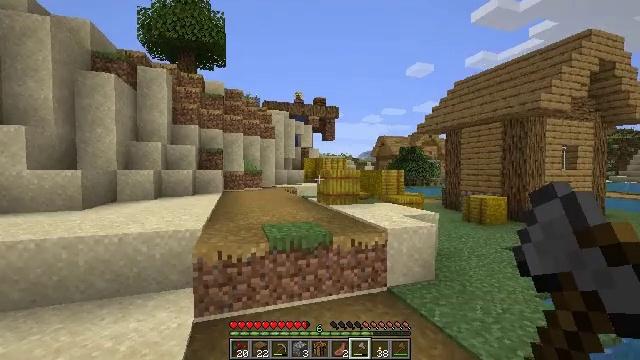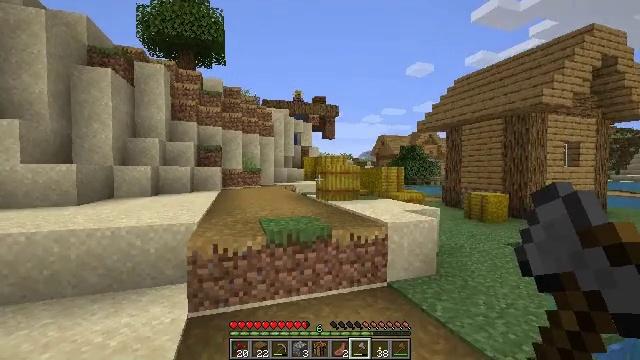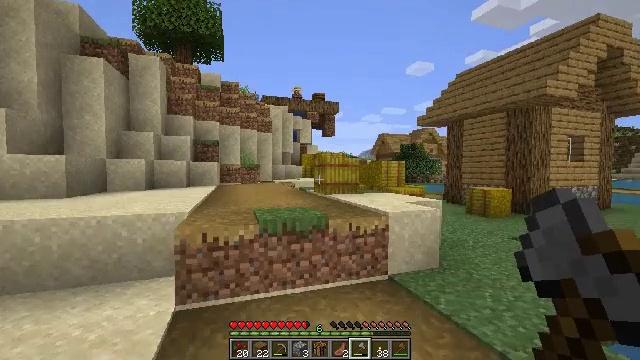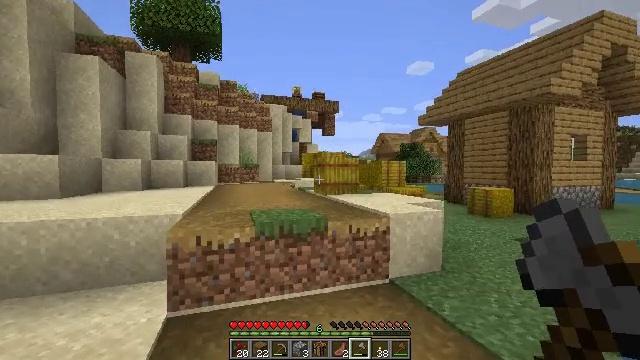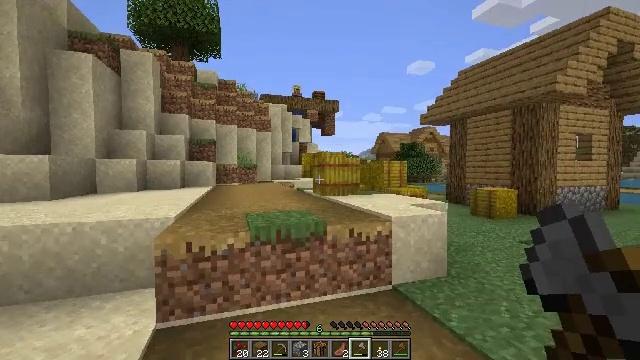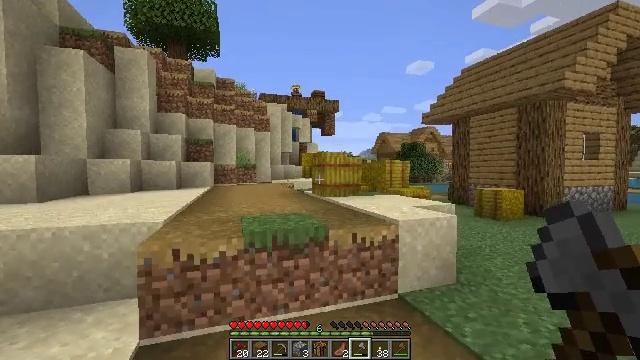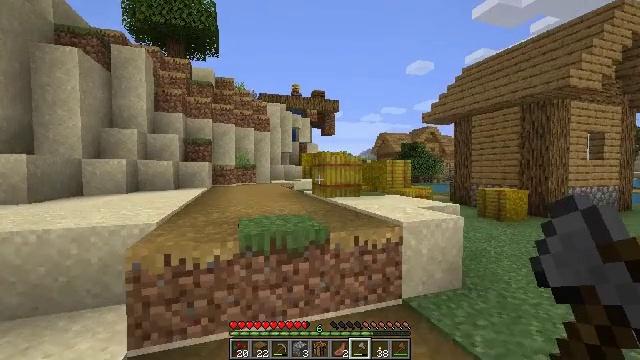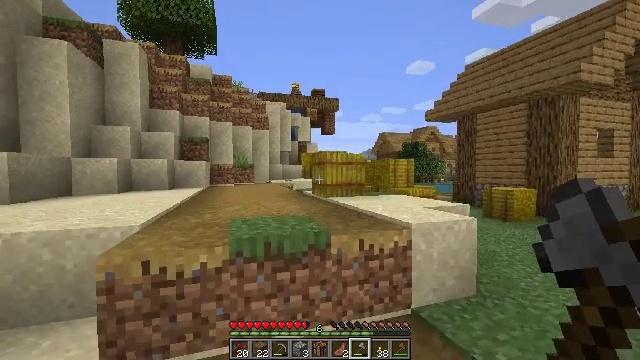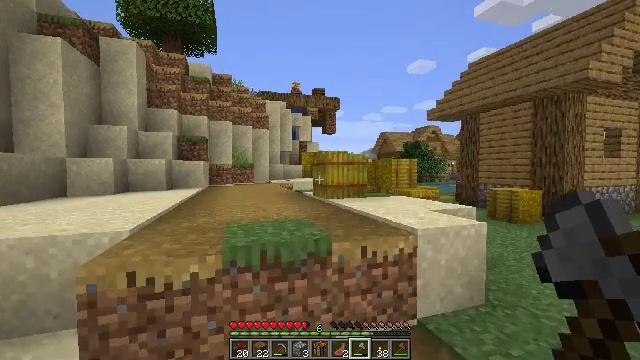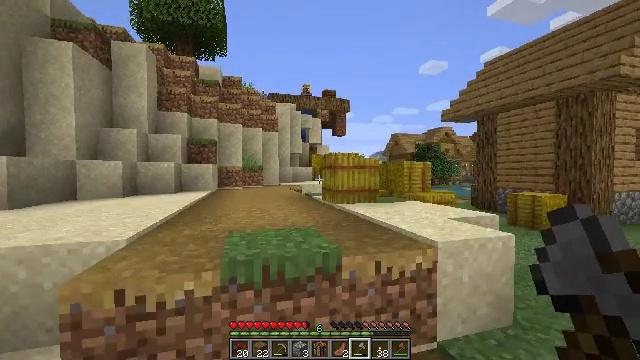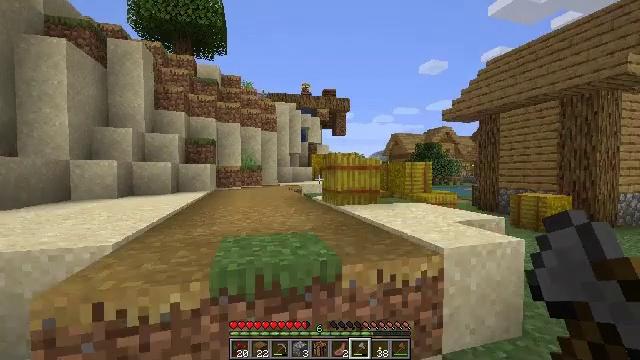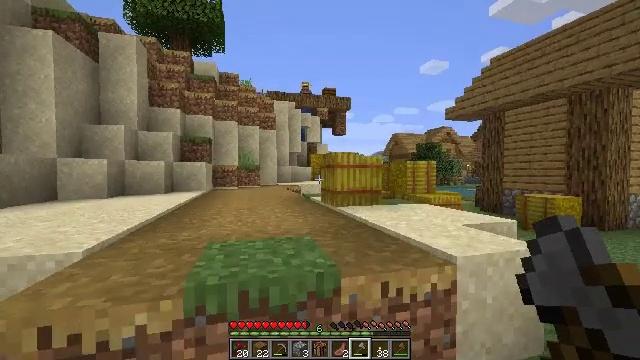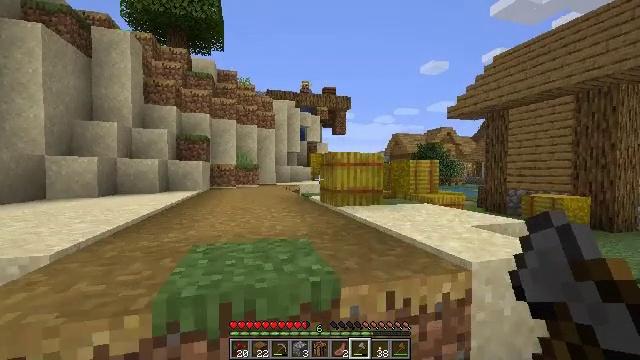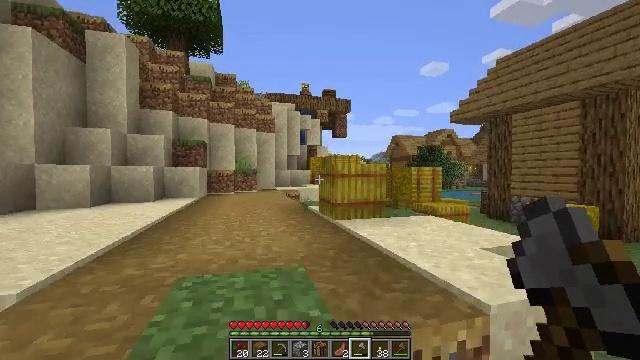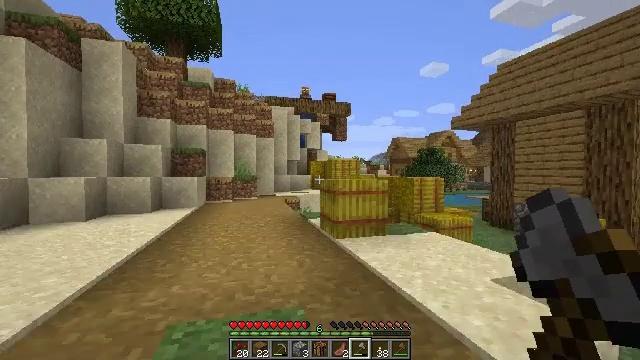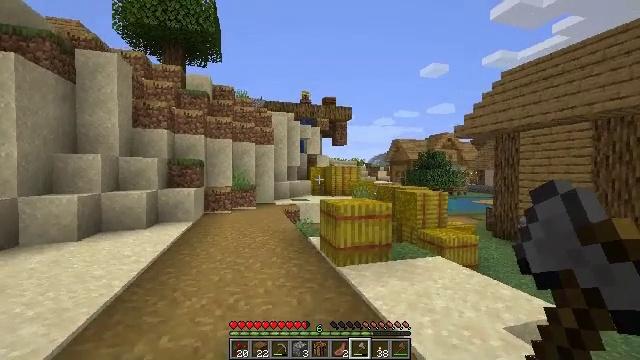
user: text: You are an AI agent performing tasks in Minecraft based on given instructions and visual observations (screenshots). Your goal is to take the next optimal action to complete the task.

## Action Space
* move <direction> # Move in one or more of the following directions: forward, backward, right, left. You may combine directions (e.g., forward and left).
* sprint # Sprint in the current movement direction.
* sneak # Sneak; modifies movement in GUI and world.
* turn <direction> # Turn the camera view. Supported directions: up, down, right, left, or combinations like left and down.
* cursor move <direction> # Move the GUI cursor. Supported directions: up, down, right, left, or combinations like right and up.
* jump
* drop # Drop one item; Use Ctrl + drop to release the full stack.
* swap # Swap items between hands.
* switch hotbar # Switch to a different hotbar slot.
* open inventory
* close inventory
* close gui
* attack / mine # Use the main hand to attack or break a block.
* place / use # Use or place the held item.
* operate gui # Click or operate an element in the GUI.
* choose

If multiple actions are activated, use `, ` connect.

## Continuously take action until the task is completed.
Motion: motion action
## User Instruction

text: Remove the grass path from the ground.
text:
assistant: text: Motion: move forward
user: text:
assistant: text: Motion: move forward
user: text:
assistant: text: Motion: move forward
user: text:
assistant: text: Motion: move forward
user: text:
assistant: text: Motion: move forward
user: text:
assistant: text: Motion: move forward
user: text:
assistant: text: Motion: move forward
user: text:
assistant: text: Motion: move forward
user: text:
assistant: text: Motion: move forward, turn left
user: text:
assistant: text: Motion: move forward
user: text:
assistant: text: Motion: move forward
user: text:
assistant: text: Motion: move forward
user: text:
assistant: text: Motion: move forward, jump
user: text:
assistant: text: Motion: move forward, jump
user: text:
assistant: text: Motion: move forward, jump
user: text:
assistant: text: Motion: move forward, jump
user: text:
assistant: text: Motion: move forward, jump
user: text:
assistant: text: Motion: move forward, jump
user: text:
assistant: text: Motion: move forward
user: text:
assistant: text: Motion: move forward
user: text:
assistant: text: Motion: move forward
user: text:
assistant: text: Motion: move forward
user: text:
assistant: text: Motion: move forward
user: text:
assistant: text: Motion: move forward
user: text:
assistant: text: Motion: move forward
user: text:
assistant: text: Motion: move forward
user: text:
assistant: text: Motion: move forward, turn left
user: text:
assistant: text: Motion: move forward, turn left
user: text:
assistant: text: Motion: move forward, turn left
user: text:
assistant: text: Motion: move forward, turn left